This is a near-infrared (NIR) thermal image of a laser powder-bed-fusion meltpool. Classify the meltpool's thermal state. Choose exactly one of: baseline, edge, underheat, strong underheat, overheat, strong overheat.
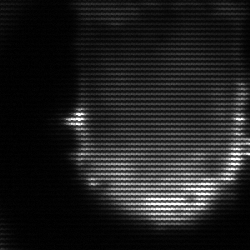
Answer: baseline